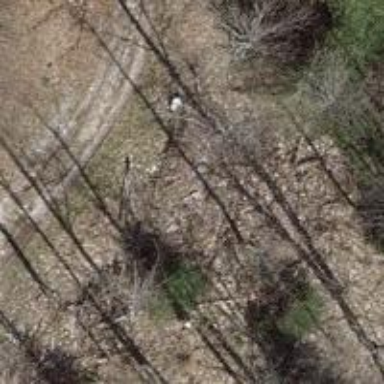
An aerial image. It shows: Unpaved path.